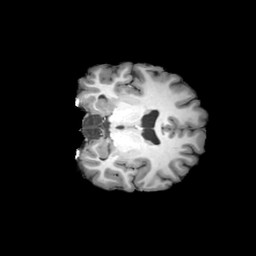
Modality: T1w
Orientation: coronal